Aerial crown-view tile of a tropical tree (Barro Colorado Island, Panama), acquired 20241216:
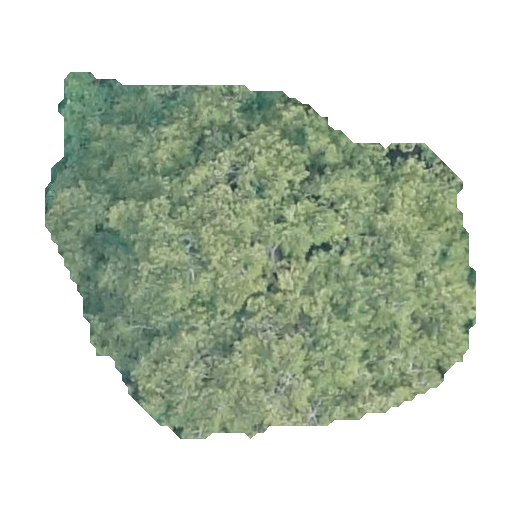
Species: Virola surinamensis
GBIF accepted scientific name: Virola surinamensis
Crown area: 172.026 m²